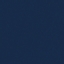
Label: SeaLake